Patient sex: F
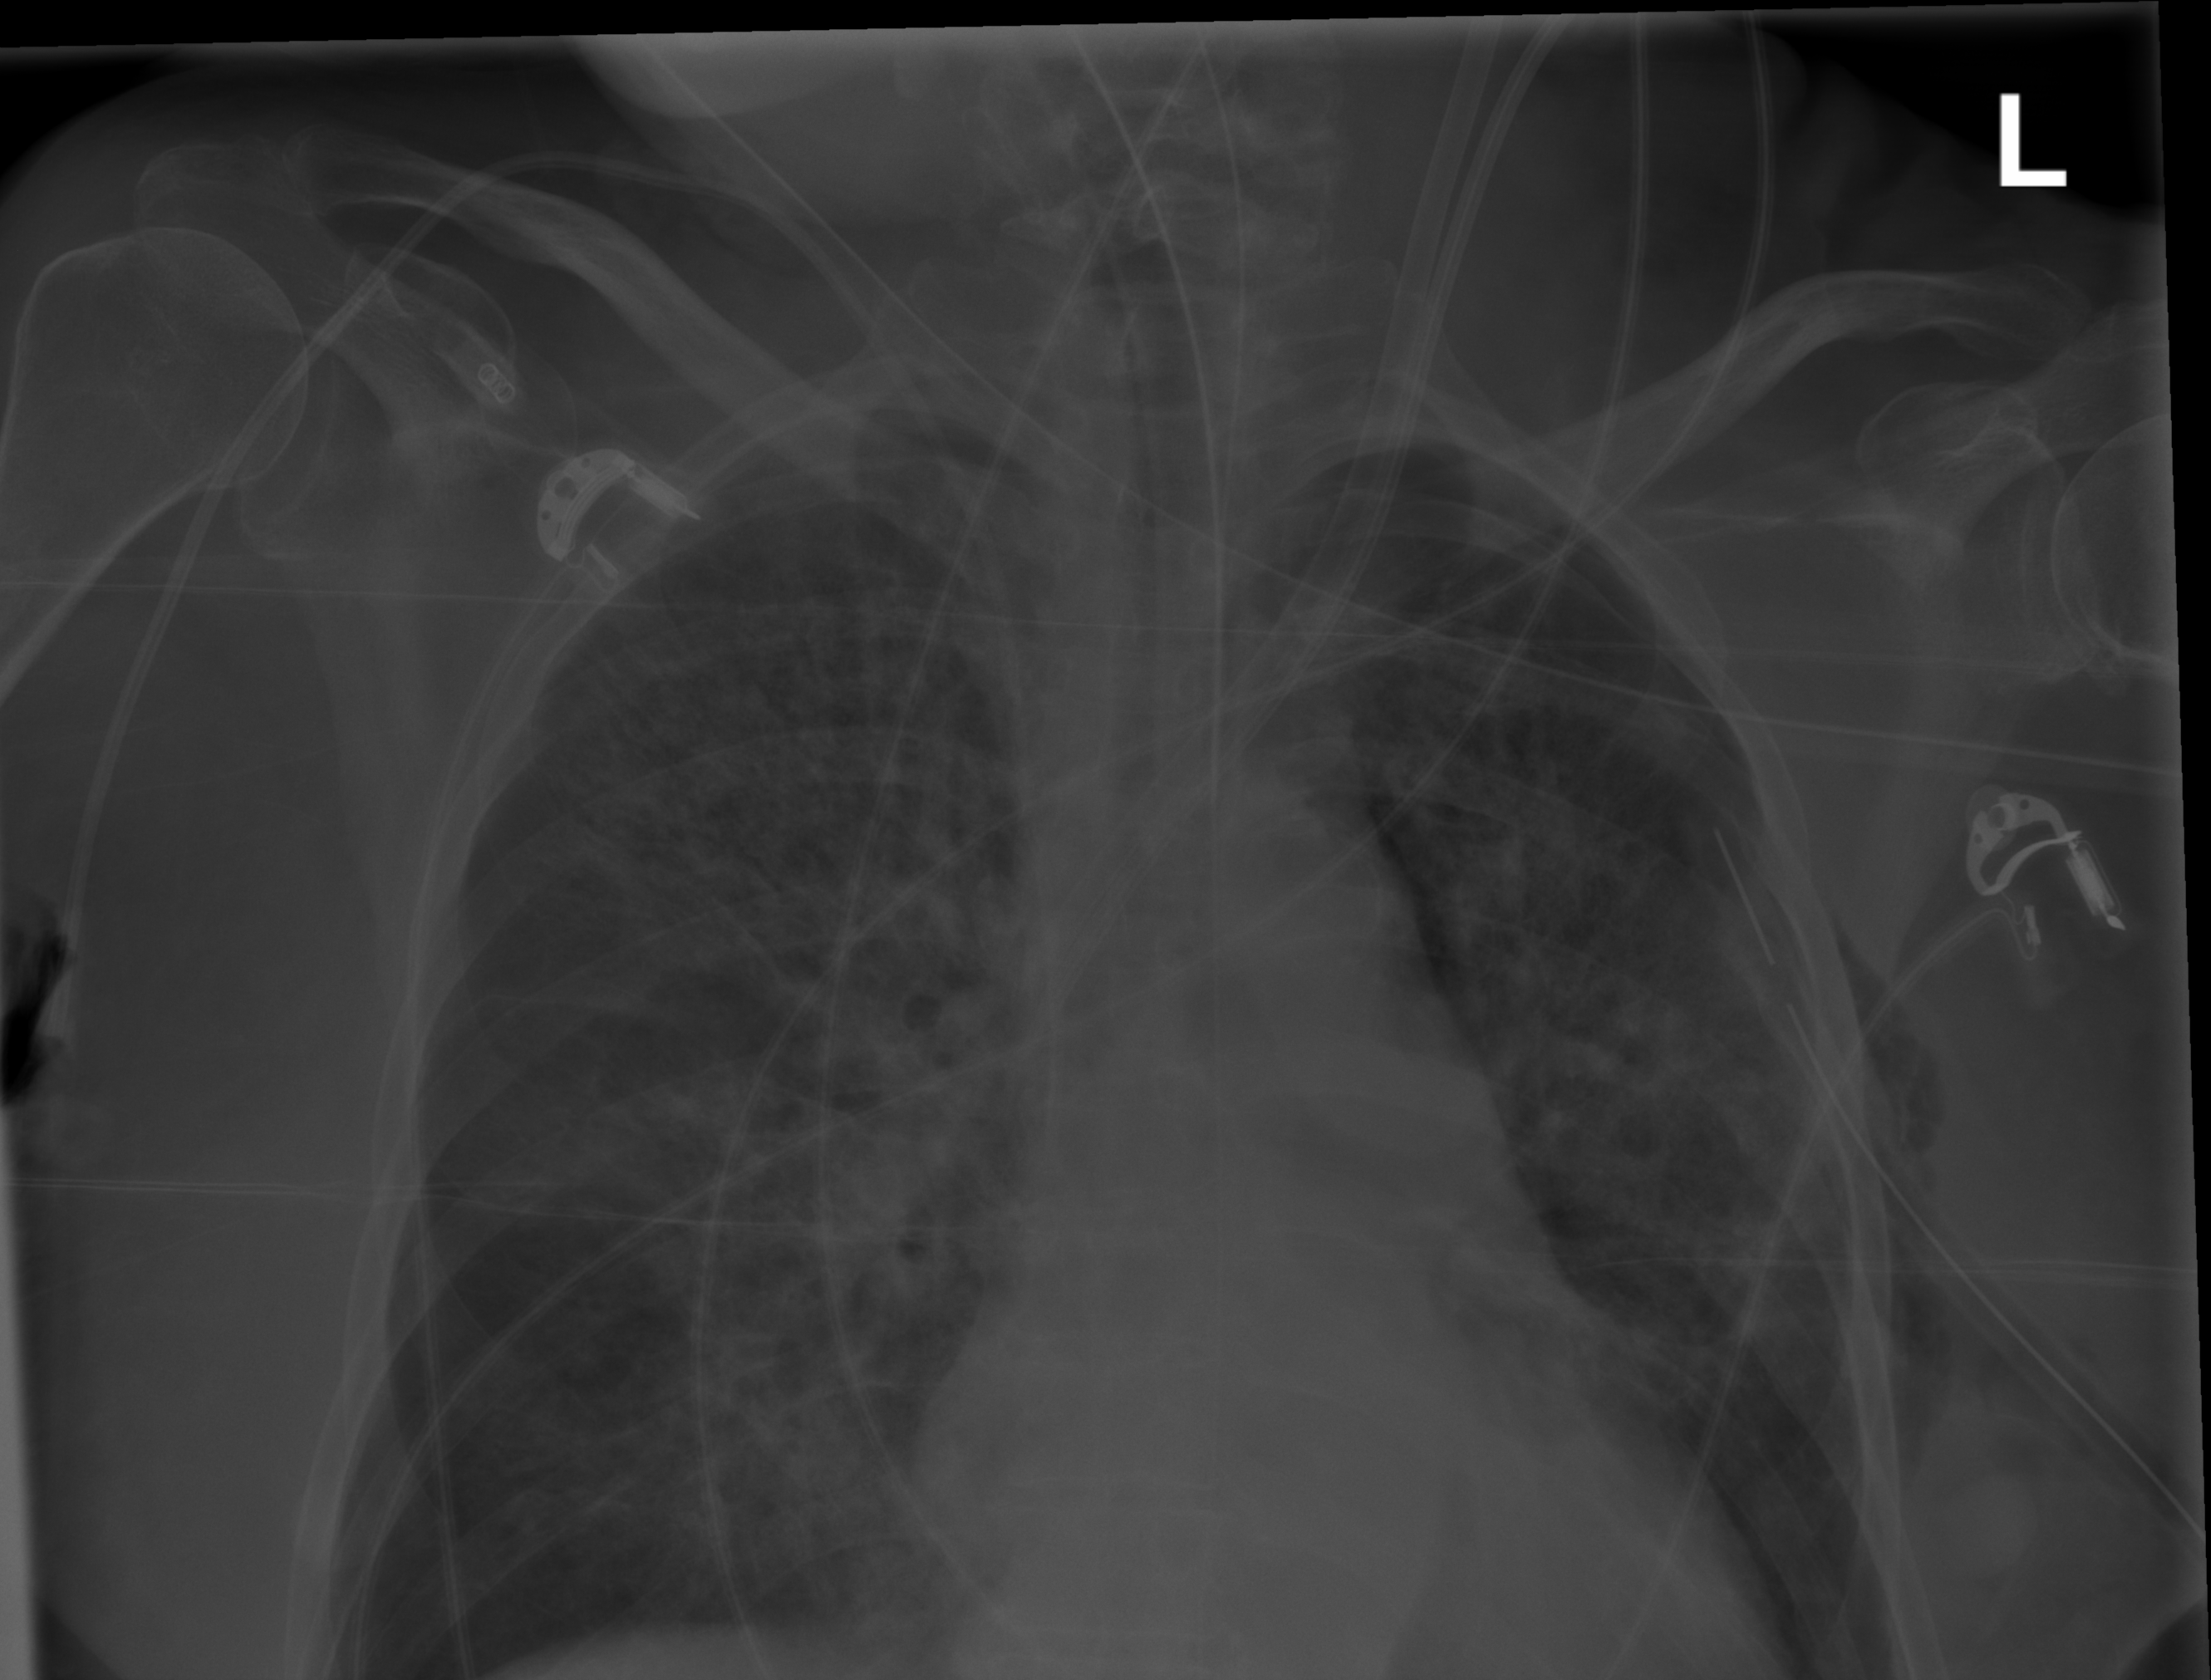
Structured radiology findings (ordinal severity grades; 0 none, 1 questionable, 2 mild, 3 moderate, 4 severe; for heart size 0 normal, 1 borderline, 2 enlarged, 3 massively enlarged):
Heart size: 0
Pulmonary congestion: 0
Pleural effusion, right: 2
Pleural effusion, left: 2
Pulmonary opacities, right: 3
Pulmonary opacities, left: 3
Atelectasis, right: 0
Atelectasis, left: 2